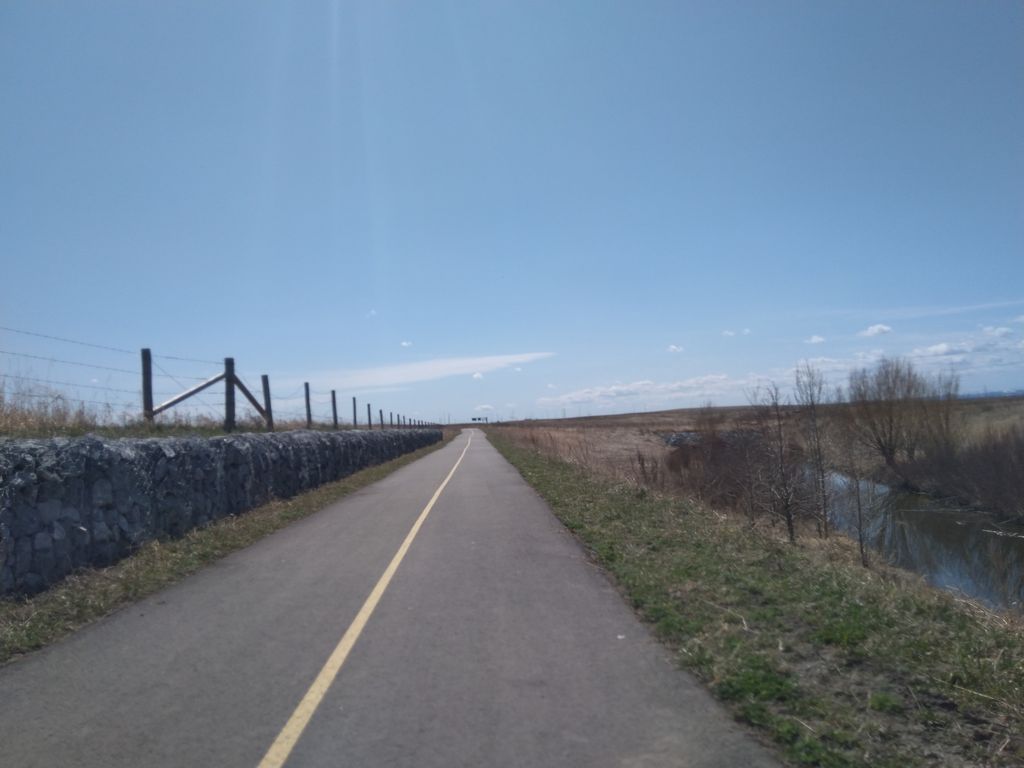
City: calgary